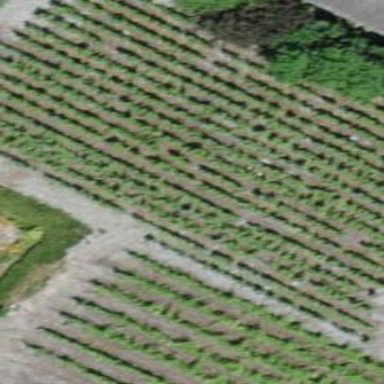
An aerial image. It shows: Vineyard growing grapes.